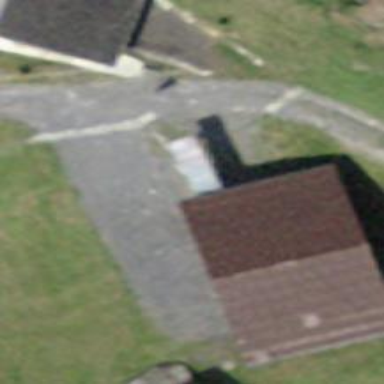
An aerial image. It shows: Garage building.